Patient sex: M
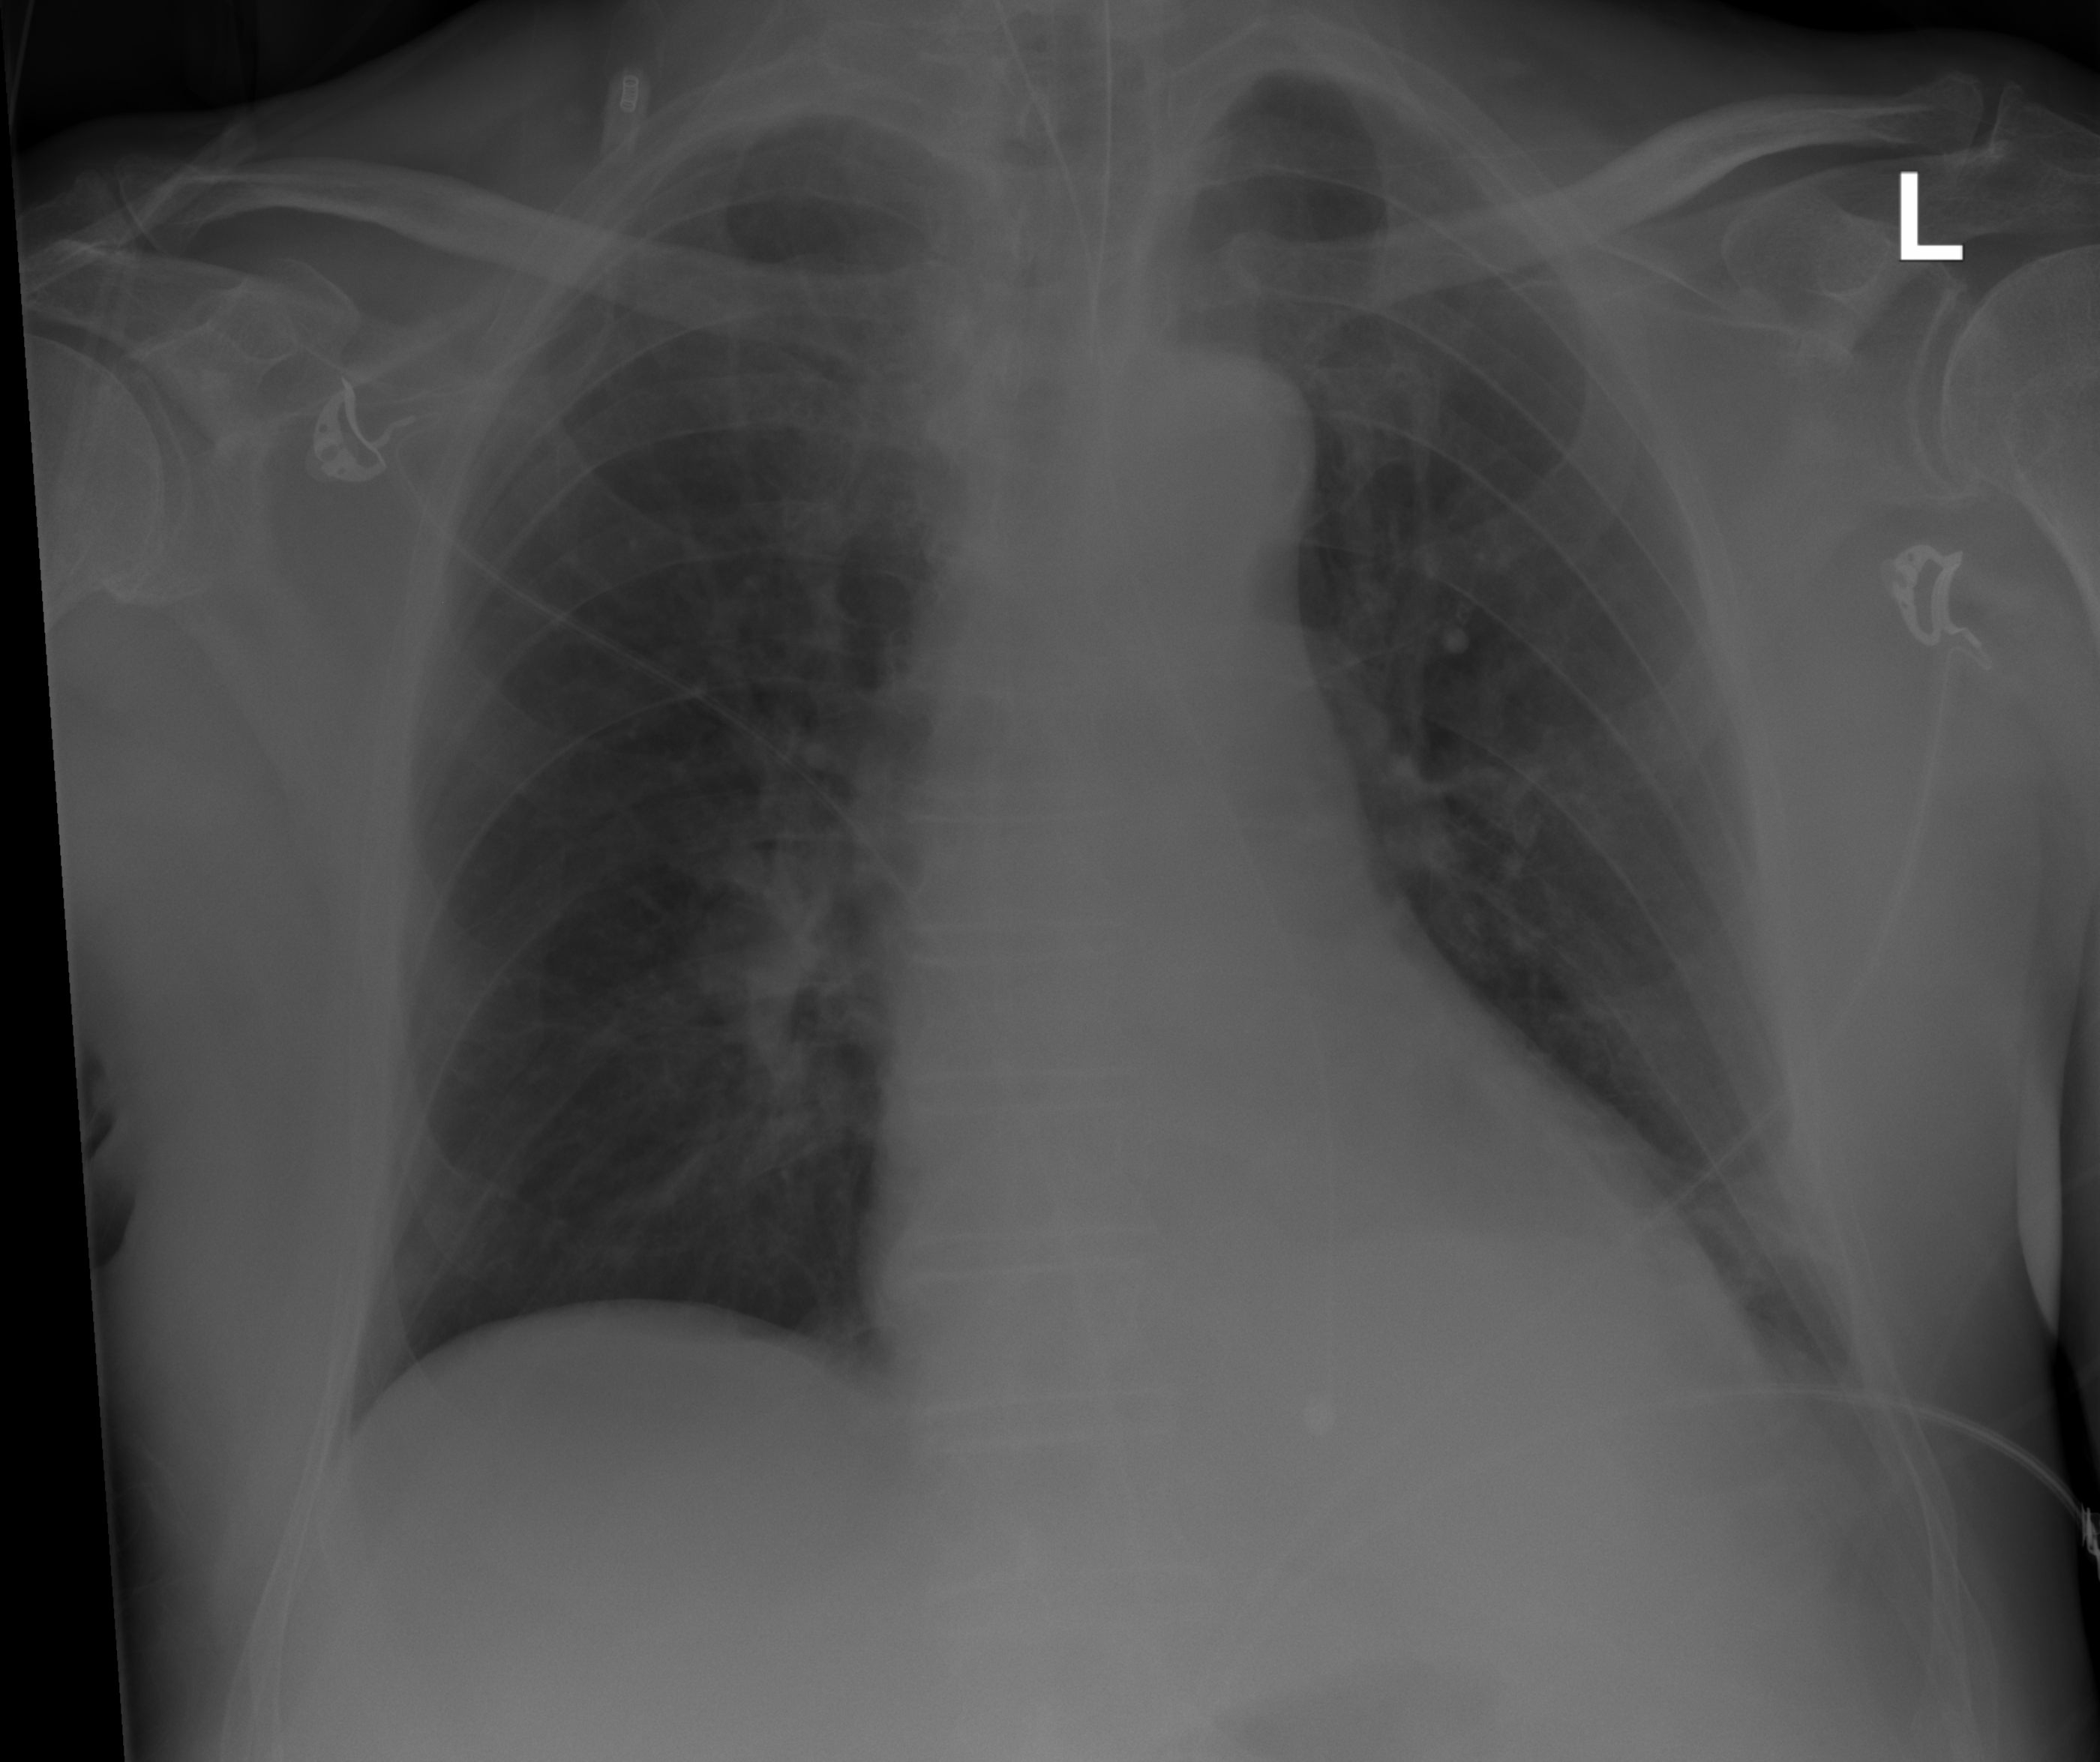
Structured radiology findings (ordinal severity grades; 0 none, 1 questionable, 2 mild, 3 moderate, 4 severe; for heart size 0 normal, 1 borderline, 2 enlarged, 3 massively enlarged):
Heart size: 0
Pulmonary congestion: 0
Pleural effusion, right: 0
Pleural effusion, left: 1
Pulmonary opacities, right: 1
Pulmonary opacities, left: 0
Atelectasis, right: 0
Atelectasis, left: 1